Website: walmart
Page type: gifting
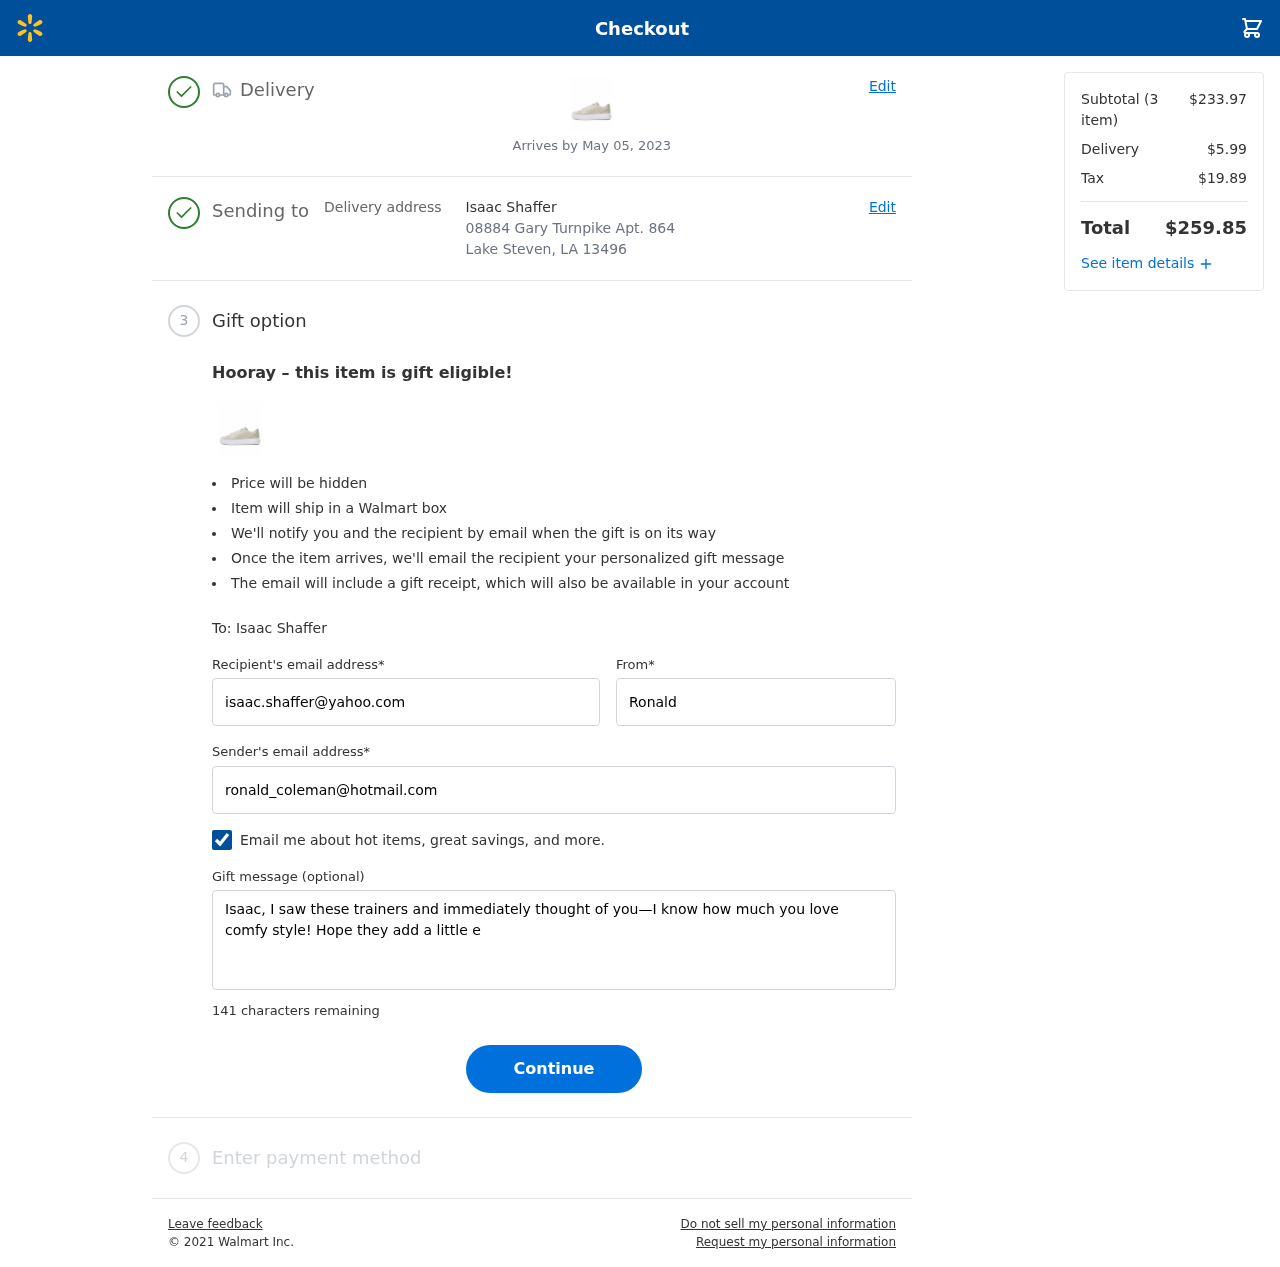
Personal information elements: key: PII_CITY_STATE_ZIP
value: Lake Steven, LA 13496
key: PII_EMAIL
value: ronald_coleman@hotmail.com
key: PII_FIRSTNAME
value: Ronald
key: PII_GIFT_EMAIL
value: isaac.shaffer@yahoo.com
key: PII_GIFT_FULLNAME
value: Isaac Shaffer
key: PII_GIFT_MESSAGE
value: Isaac, I saw these trainers and immediately thought of you—I know how much you love comfy style! Hope they add a little extra pep to your step. Enjoy!
Ronald
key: PII_STREET
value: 08884 Gary Turnpike Apt. 864
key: PII_GIFT_FIRSTNAME
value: Isaac
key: PII_GIFT_LASTNAME
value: Shaffer
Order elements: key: ORDER_DELIVERY_DATE
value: Arrives by May 05, 2023
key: ORDER_NUM_ITEMS
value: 3
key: ORDER_SUBTOTAL
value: $233.97
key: ORDER_SHIPPING_COST
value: $5.99
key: ORDER_TAX
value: $19.89
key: ORDER_TOTAL
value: $259.85